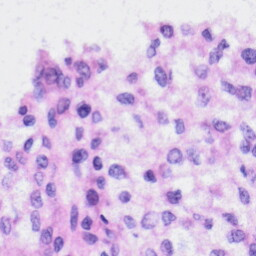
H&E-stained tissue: Liver